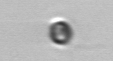
Label: flagellate